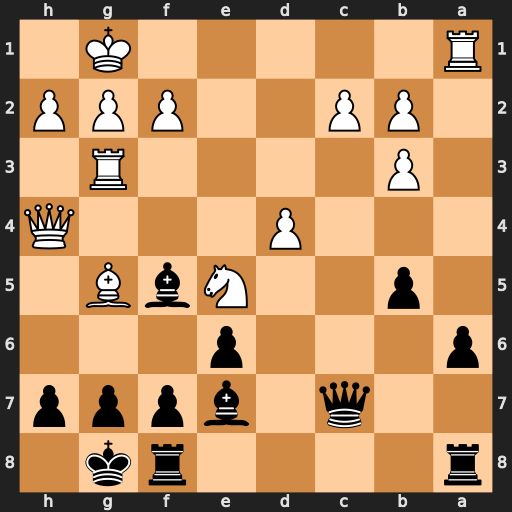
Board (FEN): r4rk1/2q1bppp/p3p3/1p2NbB1/3P3Q/1P4R1/1PP2PPP/R5K1
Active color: b
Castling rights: -
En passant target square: -
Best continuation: Bxg5 Qxg5 f6 Qe3 fxe5